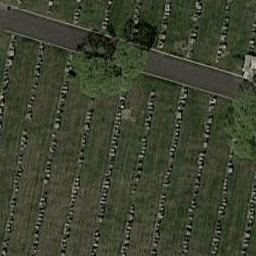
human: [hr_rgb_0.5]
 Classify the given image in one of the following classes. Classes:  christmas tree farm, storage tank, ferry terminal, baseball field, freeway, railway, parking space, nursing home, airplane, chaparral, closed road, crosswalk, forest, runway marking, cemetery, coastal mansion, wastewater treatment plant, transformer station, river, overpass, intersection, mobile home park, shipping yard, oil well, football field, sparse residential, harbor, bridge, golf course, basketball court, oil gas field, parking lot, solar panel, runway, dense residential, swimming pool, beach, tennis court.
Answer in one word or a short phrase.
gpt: cemetery